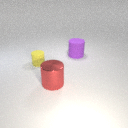
large red metal cylinder to the right of small yellow rubber cylinder